Question: I've been working on a small "game," which I think is called Pachinko. I have uploaded an image of what the game screen looks like. I will be dropping balls, and having them look like they are rolling off pegs, ending up being caught in the bottom "gates."
My problem is that I cannot get the 'repaint()' method to work. Does the 'repaint()' method require a timer, or action to work? Please look at at these two classes. I have created a 'Ball' class object inside the 'GameWindow' class (near the bottom), and would like to update the ball's 'x'/'y' values using the 'Ball''s 'setPos()' method, then repaint, so the ball appears to move.
What am I doing wrong? Do I need an 'update()' method to use the 'repaint()' method?
Game Window Image:

'''
public class GameWindow extends JPanel{
private int numBalls = 0;
// GameWindow Constructor (Sets Ball amount from user)
public GameWindow(int balls){
JFrame myFrame = new JFrame("Game Window");
myFrame.setDefaultCloseOperation(JFrame.EXIT_ON_CLOSE);
// Globally set ball amount
setBallAmount(balls);
myFrame.add(this);
myFrame.setSize(325, 790);
myFrame.setLocationRelativeTo(this);
myFrame.setResizable(false);
myFrame.setVisible(true);
} // End GameWindow Constructor
// Function setPegAmount;
// Passes the amount of balls the user to class variable.
public void setBallAmount(int balls)
{
numBalls = balls * 2;
}
public void paintComponent(Graphics g){
super.paintComponent(g); // housekeeping, etc.
this.setBackground(Color.WHITE); // Background
int counter = 0; // count what number peg we are painting
int row = 1; // calculate what row we are creating
int rowSpacer = 55;
boolean evenRow = false;
int columnSpacer = 60;
// DRAW PEGS TO SCREEN (4 rows of 8, 4 rows of 7)
for (int x = 0; x < 60; x++)
{
// For odd rows
if (row % 2 == 1)
{
g.setColor(Color.BLACK);
g.fillOval(rowSpacer - 40, columnSpacer, 10, 10);
rowSpacer += 40;
counter++;
}
// For Even rows
else
{
g.setColor(Color.BLACK);
g.fillOval(rowSpacer - 20, columnSpacer, 10, 10);
rowSpacer += 40;
counter++;
}
// Check to see if we are finished with odd row
if (counter % 8 == 0 && evenRow == false)
{
row++;
rowSpacer = 55;
columnSpacer += 60;
evenRow = true;
counter = 0;
}
else if(counter % 7 == 0 && evenRow == true)
{
row++;
rowSpacer = 55;
columnSpacer += 60;
evenRow = false;
counter = 0;
}
} // END DRAWING PEGS TO SCREEN
// DRAW RECTANGULAR WALLS TO SCREEN
g.setColor(Color.BLACK); // Wall Color
g.fillRect(0, 0, 5, 760); // LEFT Wall
g.fillRect(315, 0, 5, 760); // RIGHT Wall
g.fillRect(0, 0, 315, 5); // TOP Wall
g.fillRect(0, 755, 320, 5); // BOTTOM Wall
// DRAW BOTTOM GATES
int gateSeperator = 35;
for (int x = 0; x < 7; x++)
{
g.setColor(Color.BLACK);
g.fillRect(gateSeperator, 500, 10, 255);
gateSeperator += 40;
}
// Create instance of ball object
Ball myBall = new Ball();
// Test draw ball
myBall.drawBall(g); // The ball is drawn to screen
myBall.setPos(50, 50); // Change the x and y coordinates of the Ball
repaint(); // Also tried "this.repaint();" but neither does anything
} // Ends paintComponent
} // End GameWindow Class
'''
Ball.java:
'''
public class Ball{
private int x = 5;
private int y = 30;
public void setPos(int xPos, int yPos)
{
x = xPos;
y = yPos;
}
public void drawBall(Graphics g)
{
g.setColor(Color.GREEN);
g.fillOval(x, y, 30, 30);
}
}
'''
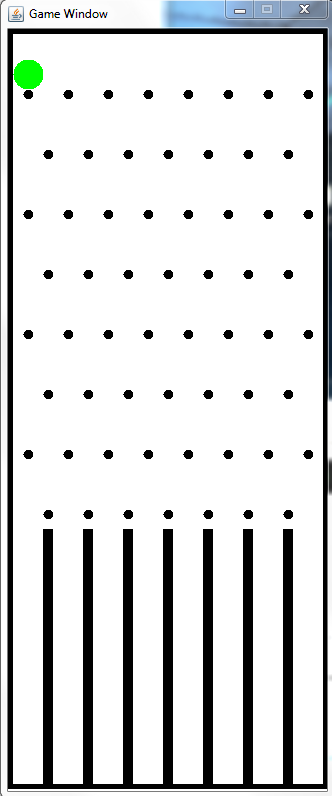
Answer: I don't think that's the way to do it. Swing's not my specialty but calling 'repaint' in 'paintComponent', according to my experience, is incorrect.
For example, tell the component to 'repaint' itself.
'''
/**
* Tells the view to repaint itself.
*/
public void update() {
repaint();
}
'''
<URL>, 'repaint' ends up calling 'paintComponent' via 'paint'.
'''
/**
* Paints the component.
* @param g The graphics object for the view.
*/
@Override
protected void paintComponent(Graphics g) {
// Draw some stuff...
}
'''
So calling 'repaint' inside of 'paintComponent'is likely not what you're wanting to do. What you should be doing is using 'repaint' to invode 'paintComponent'.
I don't think you can rely on putting the 'repaint' or 'update' at the end of 'paintComponent' because, I believe, multiple calls to 'repaint' get lumped into a single 'update'. So, yes, to properly animate object you should look into using a Swing 'Timer'. For example,
'''
Timer timer = Timer(delay, action);
timer.start();
'''
The above timer will invoke the given action on the delay given in milliseconds. Please see <URL> for more details.